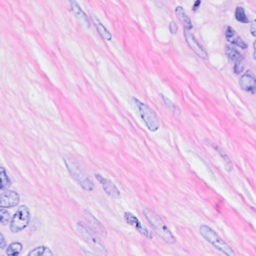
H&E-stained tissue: Breast